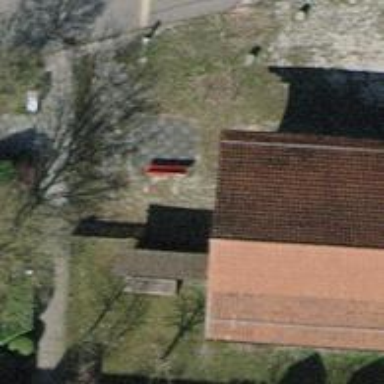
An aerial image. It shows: Red bench.